Interaction volume radius: 10 \u00c5
Interaction volume height: 35 \u00c5
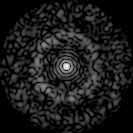
Disorder parameter: 0.8246